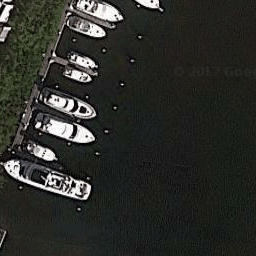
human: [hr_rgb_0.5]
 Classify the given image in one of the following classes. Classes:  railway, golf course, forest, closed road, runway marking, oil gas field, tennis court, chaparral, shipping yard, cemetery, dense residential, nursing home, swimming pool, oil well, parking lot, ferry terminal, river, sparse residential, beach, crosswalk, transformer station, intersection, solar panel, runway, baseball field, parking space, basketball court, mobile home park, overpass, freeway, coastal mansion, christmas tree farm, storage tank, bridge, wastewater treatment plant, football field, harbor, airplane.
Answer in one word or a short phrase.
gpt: harbor